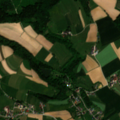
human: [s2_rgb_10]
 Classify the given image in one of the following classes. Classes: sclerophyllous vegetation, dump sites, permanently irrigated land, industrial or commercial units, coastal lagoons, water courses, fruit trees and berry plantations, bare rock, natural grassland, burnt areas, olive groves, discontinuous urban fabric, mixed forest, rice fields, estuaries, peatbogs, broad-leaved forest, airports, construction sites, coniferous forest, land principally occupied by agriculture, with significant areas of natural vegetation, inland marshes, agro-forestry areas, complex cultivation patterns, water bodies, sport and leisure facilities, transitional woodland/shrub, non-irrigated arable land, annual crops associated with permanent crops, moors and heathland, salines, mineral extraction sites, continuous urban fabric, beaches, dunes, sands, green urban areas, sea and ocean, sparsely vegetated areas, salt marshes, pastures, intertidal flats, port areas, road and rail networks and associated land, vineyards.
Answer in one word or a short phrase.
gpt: discontinuous urban fabric, non-irrigated arable land, complex cultivation patterns, land principally occupied by agriculture, with significant areas of natural vegetation, mixed forest